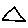
Label: triangle